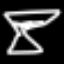
Label: hourglass